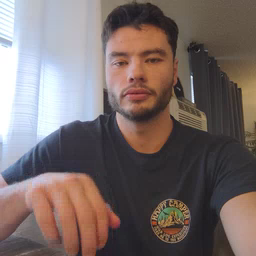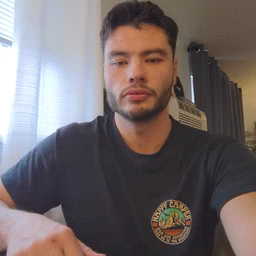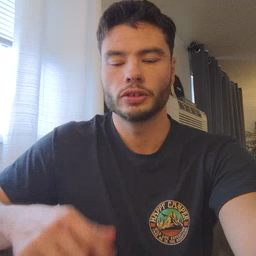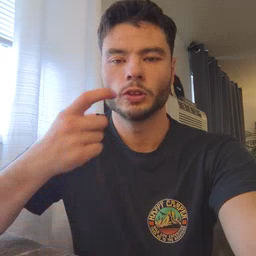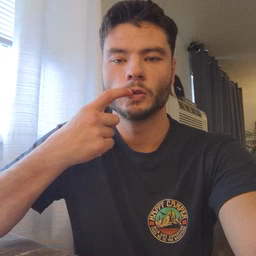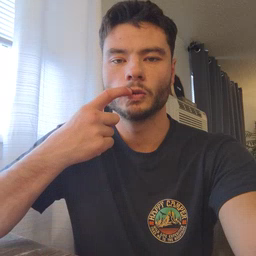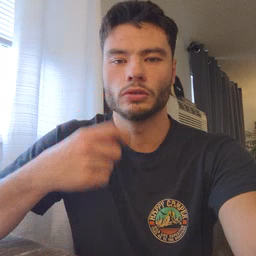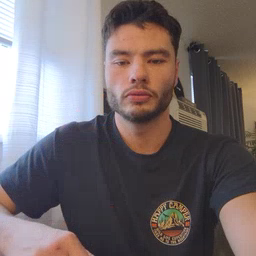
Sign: tooth